Question: I am trying to implement DES encryption in asp.net application from the given link:
<URL>
as per given code its working fine but if i add one more character in bytes variable its throwing exception
'''
static byte[] bytes = ASCIIEncoding.ASCII.GetBytes("ZeroCool"); //Working fine
static byte[] bytes = ASCIIEncoding.ASCII.GetBytes("ZeroCoola"); //throwing exception
'''

Anybody have idea how to resolve this one?
Is there any limit of 8 character in DES encryption?
Thanks
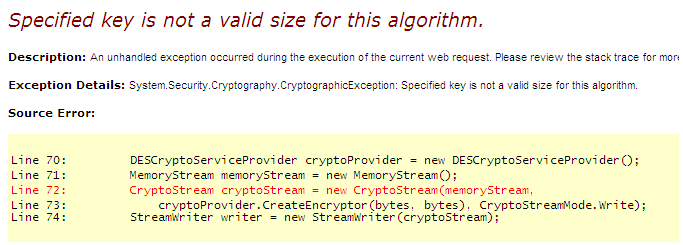
Answer: DES supports 56-bit keys, so you can't add another one. Actually 56 bits = 7 bytes, so I supposed '"Zerocool"' worked because all the characters are standard ASCII, and those only take 7 bits each.
That being said...
1. DES is a really old cipher. A 56-bit key can be easily bruteforced by a modern home computer. You should be using ciphers that support larger keys, like AES.
2. I read this at the end of the article:
> Using DES, you can encrypt or decrypt users' passwords or something else, and you can delve into the algorithm if you like.
Which has got me concerned. Passwords should never be encrypted. On the basis of that statement alone, I would disregard the entire article as useless.